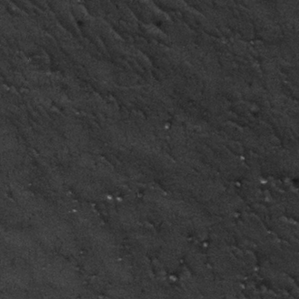
Label: frost